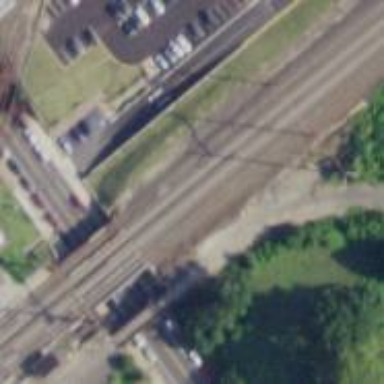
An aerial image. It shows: Bridge with electrified railway tracks featuring contact line.